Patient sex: M
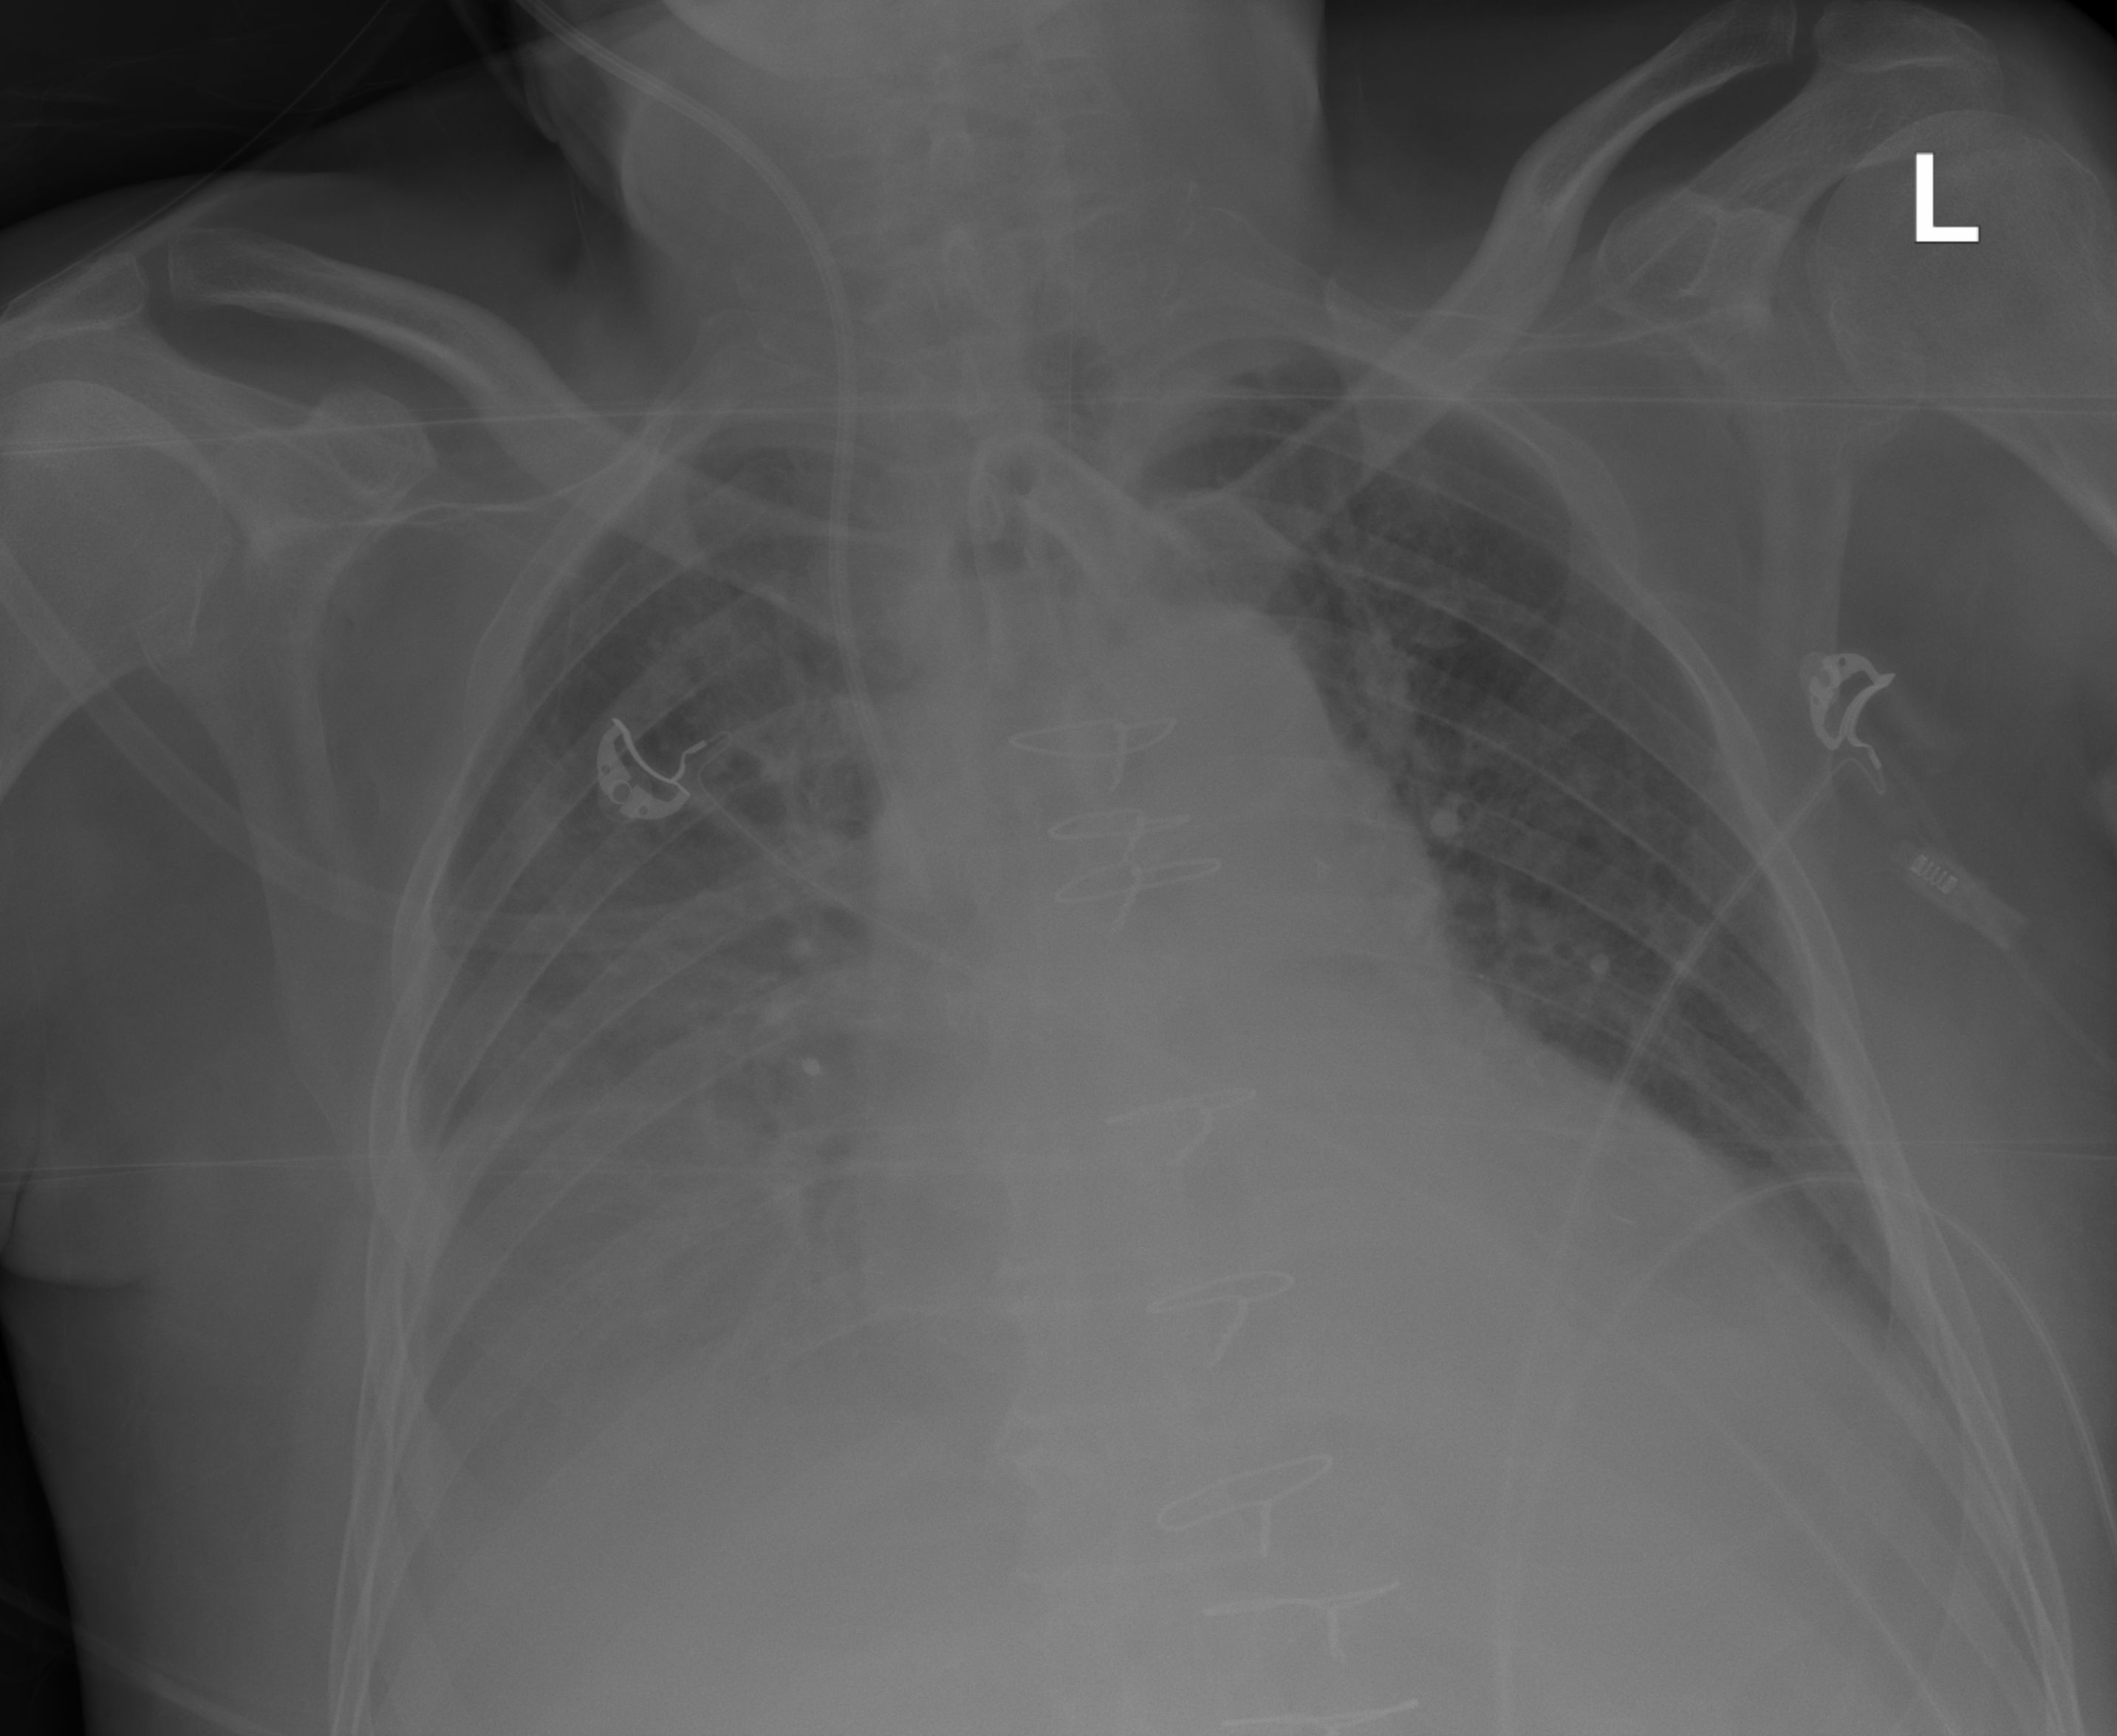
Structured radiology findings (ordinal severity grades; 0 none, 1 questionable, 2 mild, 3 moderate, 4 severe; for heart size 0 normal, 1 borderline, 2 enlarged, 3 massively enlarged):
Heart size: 2
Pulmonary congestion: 2
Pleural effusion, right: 3
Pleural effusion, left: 2
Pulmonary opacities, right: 2
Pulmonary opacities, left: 2
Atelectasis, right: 2
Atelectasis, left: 2